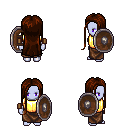
a pixel art fantasy rpg character, female body template, dark elf, purple skin, gold chest armor, robe skirt, brown extra-long hairstyle, leather bracers, shield, four views (front, back, left, right), 2x2 character sprite sheet, small pixel art, hard edges, no anti-aliasing